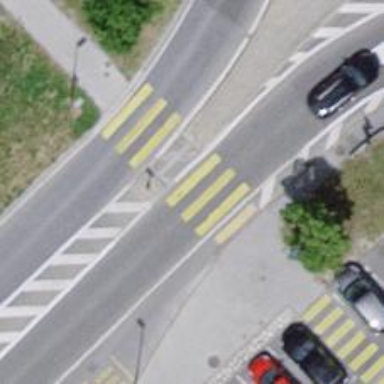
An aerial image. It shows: Marked footway crossing with asphalt surface and pedestrian island.